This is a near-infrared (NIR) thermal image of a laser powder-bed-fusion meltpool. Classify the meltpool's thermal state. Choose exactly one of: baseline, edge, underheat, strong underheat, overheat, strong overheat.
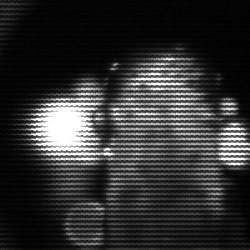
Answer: strong underheat